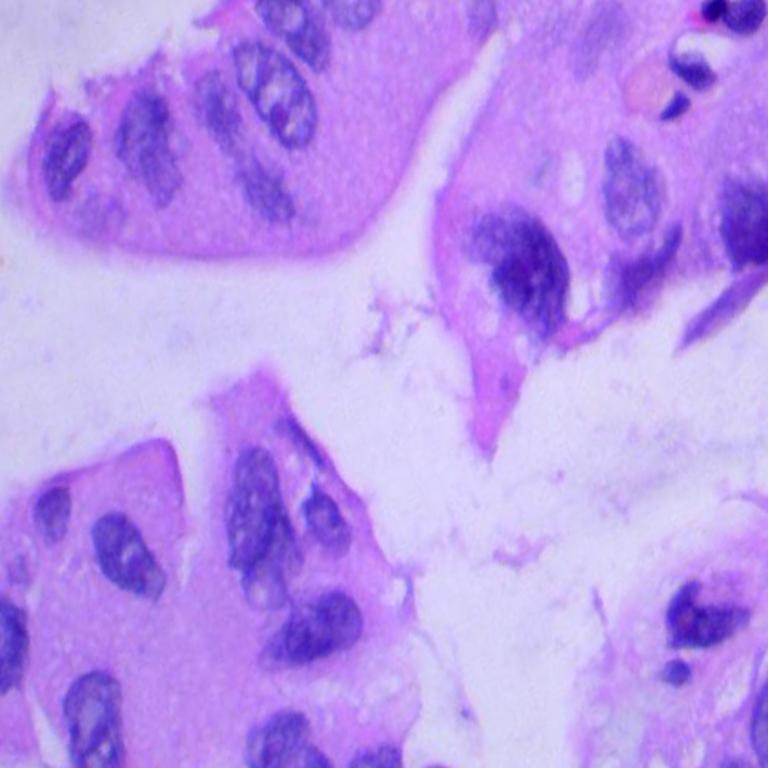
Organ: lung
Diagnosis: adenocarcinomas